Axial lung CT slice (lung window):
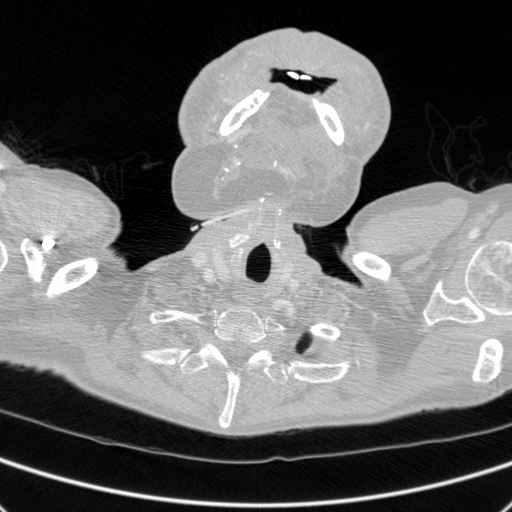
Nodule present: no